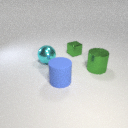
small green metal cube behind large blue rubber cylinder